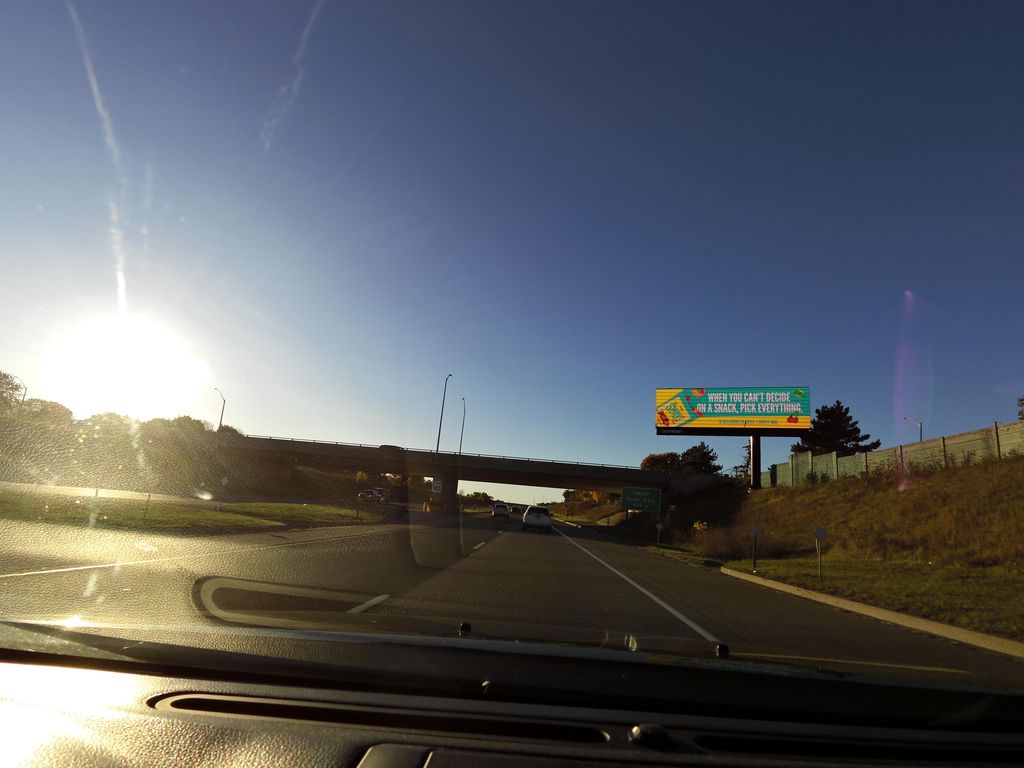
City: hamilton